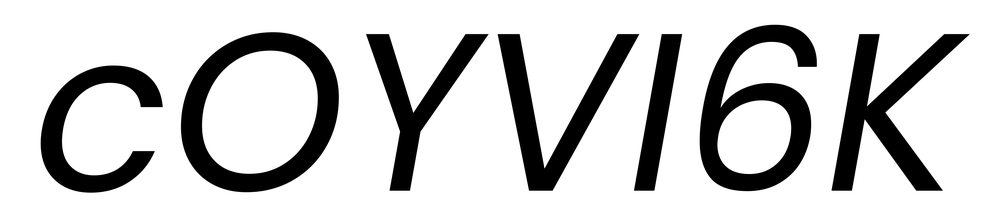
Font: Poppins-Italic